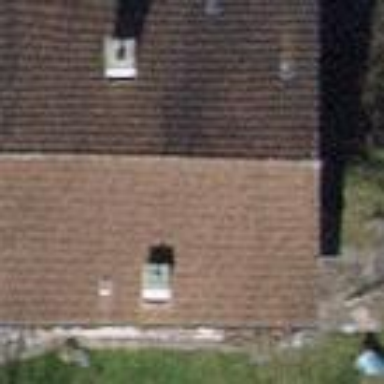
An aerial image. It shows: Simple house.